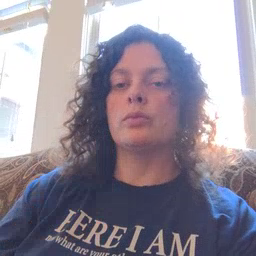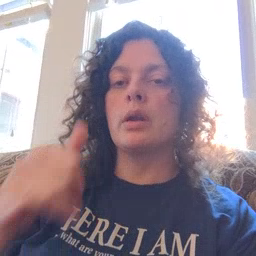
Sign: uncle